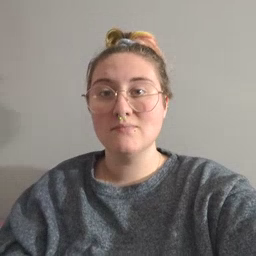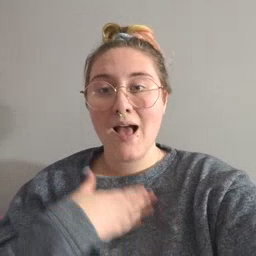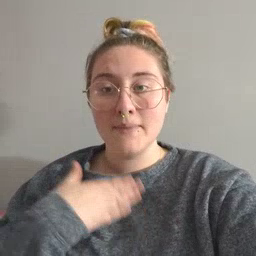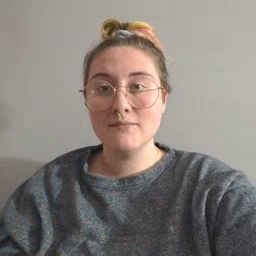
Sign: happy